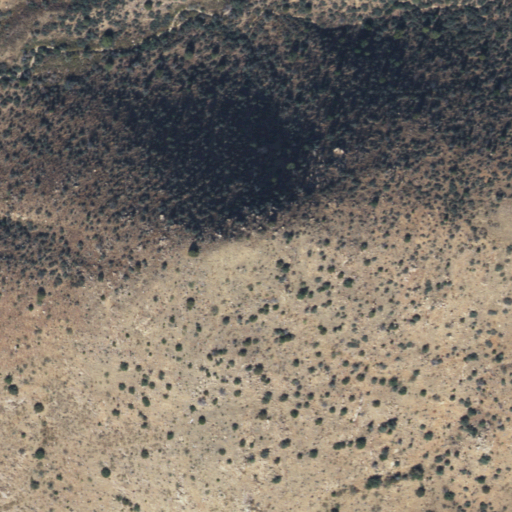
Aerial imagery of mountain in Arizona named K H Butte containing shrub, evergreen forest, and grassland